Question: I'm working on online shopping application using struts 2, mysql , jquery, jsp, bootstrap, gson and tomcat.
I have Java entity called 'Product', controller action that return json array of products and jsp page that calls that action through ajax and displays all products to user.
What I don't understand is to how display such json array.
I've googled for <URL> as it propose filtering and pagination, but I don't get how it should be configured, because I want to group information not by product fields, but to group by every product entity like in the following picture:

If there is a better plugins or other solutions please suggest them, but please note that in future development I want to add an image of 'Product'.
'Product' entity:
'''
public class Product{
private long id;
private String name;
private double price;
private long storeId;
//getters and setters
}
'''
And action controller class ViewAllProducts:
'''
public class ViewAllProducts extends ActionSupport {
@Override
public String execute() throws Exception {
LOG.trace("Start execute");
Collection<Product> products = productDAO.findAll();
Gson gson = new Gson();
JsonElement element = gson.toJsonTree(products,
new TypeToken<Collection<Product>>() {
}.getType());
JsonArray jsonArray = element.getAsJsonArray();
HttpServletResponse response = ServletActionContext.getResponse();
response.setContentType("application/json");
response.setCharacterEncoding("UTF-8");
response.getWriter().print(jsonArray);
LOG.trace("Finished execute");
return null;
}
}
'''
This is my code from jsp page where I do Ajax call for this action:
'''
<%@ include file="/WEB-INF/jspf/directive/page.jspf"%>
<%@ include file="/WEB-INF/jspf/directive/taglib.jspf"%>
<html>
<%@ include file="/WEB-INF/jspf/head.jspf"%>
<body>
<%@ include file="/WEB-INF/jspf/menu.jspf"%>
<div class="container" style="width: 40%">
<div id="results"></div>
</div>
<script type="text/javascript">
$.ajax({
type : 'GET',
dataType : 'json',
url : 'product/upload_products',
success : function(products) {
$.each(products, function(index, product) {
$('#results').append(?????);
});
}
},
})
</script>
</body>
</html>
'''
Json array output example:
'''
[{"name":"Amet Ultricies Incorporated","price":679.71,"storeId":1,"id":1},
{"name":"Ut Nisi A PC","price":1133.43,"storeId":1,"id":2},
{"name":"Ligula Limited","price":156.66,"storeId":1,"id":100}]
'''
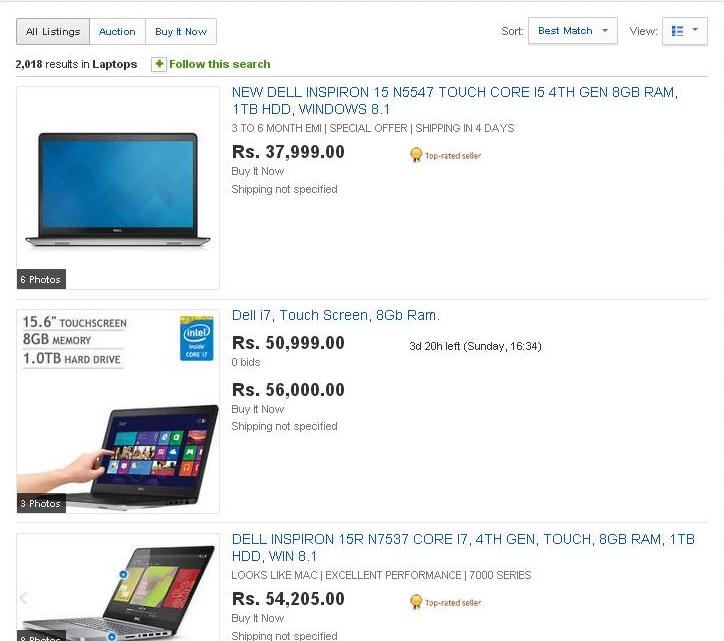
Answer: Use .each to loop over everything and write the values to the page. If each items ID is used as a div ID or class, you can use that to target each product. But without seeing the actual markup, its hard to say how each value will be used.
Youll want to do something similar to this in your success function.
'''
success: function (data) {
$(data.products).each(function (index, item) {
$("#"+item.id+" .name").html(item.name);
$("#"+item.id+" .price").html(item.price);
$("#"+item.id+" .store").html(item.store);
});
},
error: function () {}
});.
'''
Of course, this only works if you have the data already on the page. If you nee to build the entire list of products on the page, I suggest you use a JS template system like Mustache JS with ICanHaz.
<URL>